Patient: sex F, age 29
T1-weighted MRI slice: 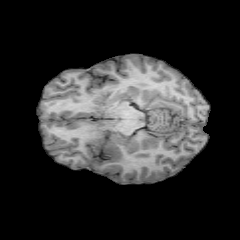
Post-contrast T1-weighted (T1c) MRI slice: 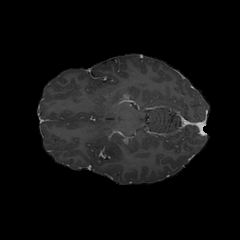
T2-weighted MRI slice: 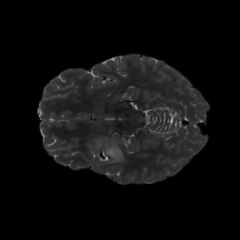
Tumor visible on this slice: yes
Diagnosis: Astrocytoma, IDH-mutant
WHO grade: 2